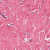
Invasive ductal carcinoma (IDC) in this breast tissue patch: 0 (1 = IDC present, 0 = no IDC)